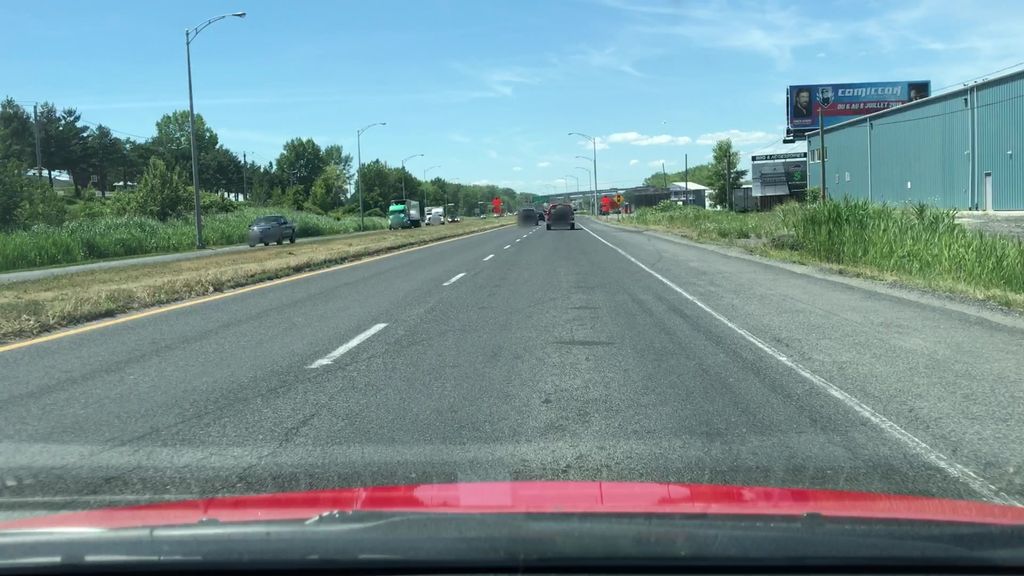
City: montreal